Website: walmart
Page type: receipt
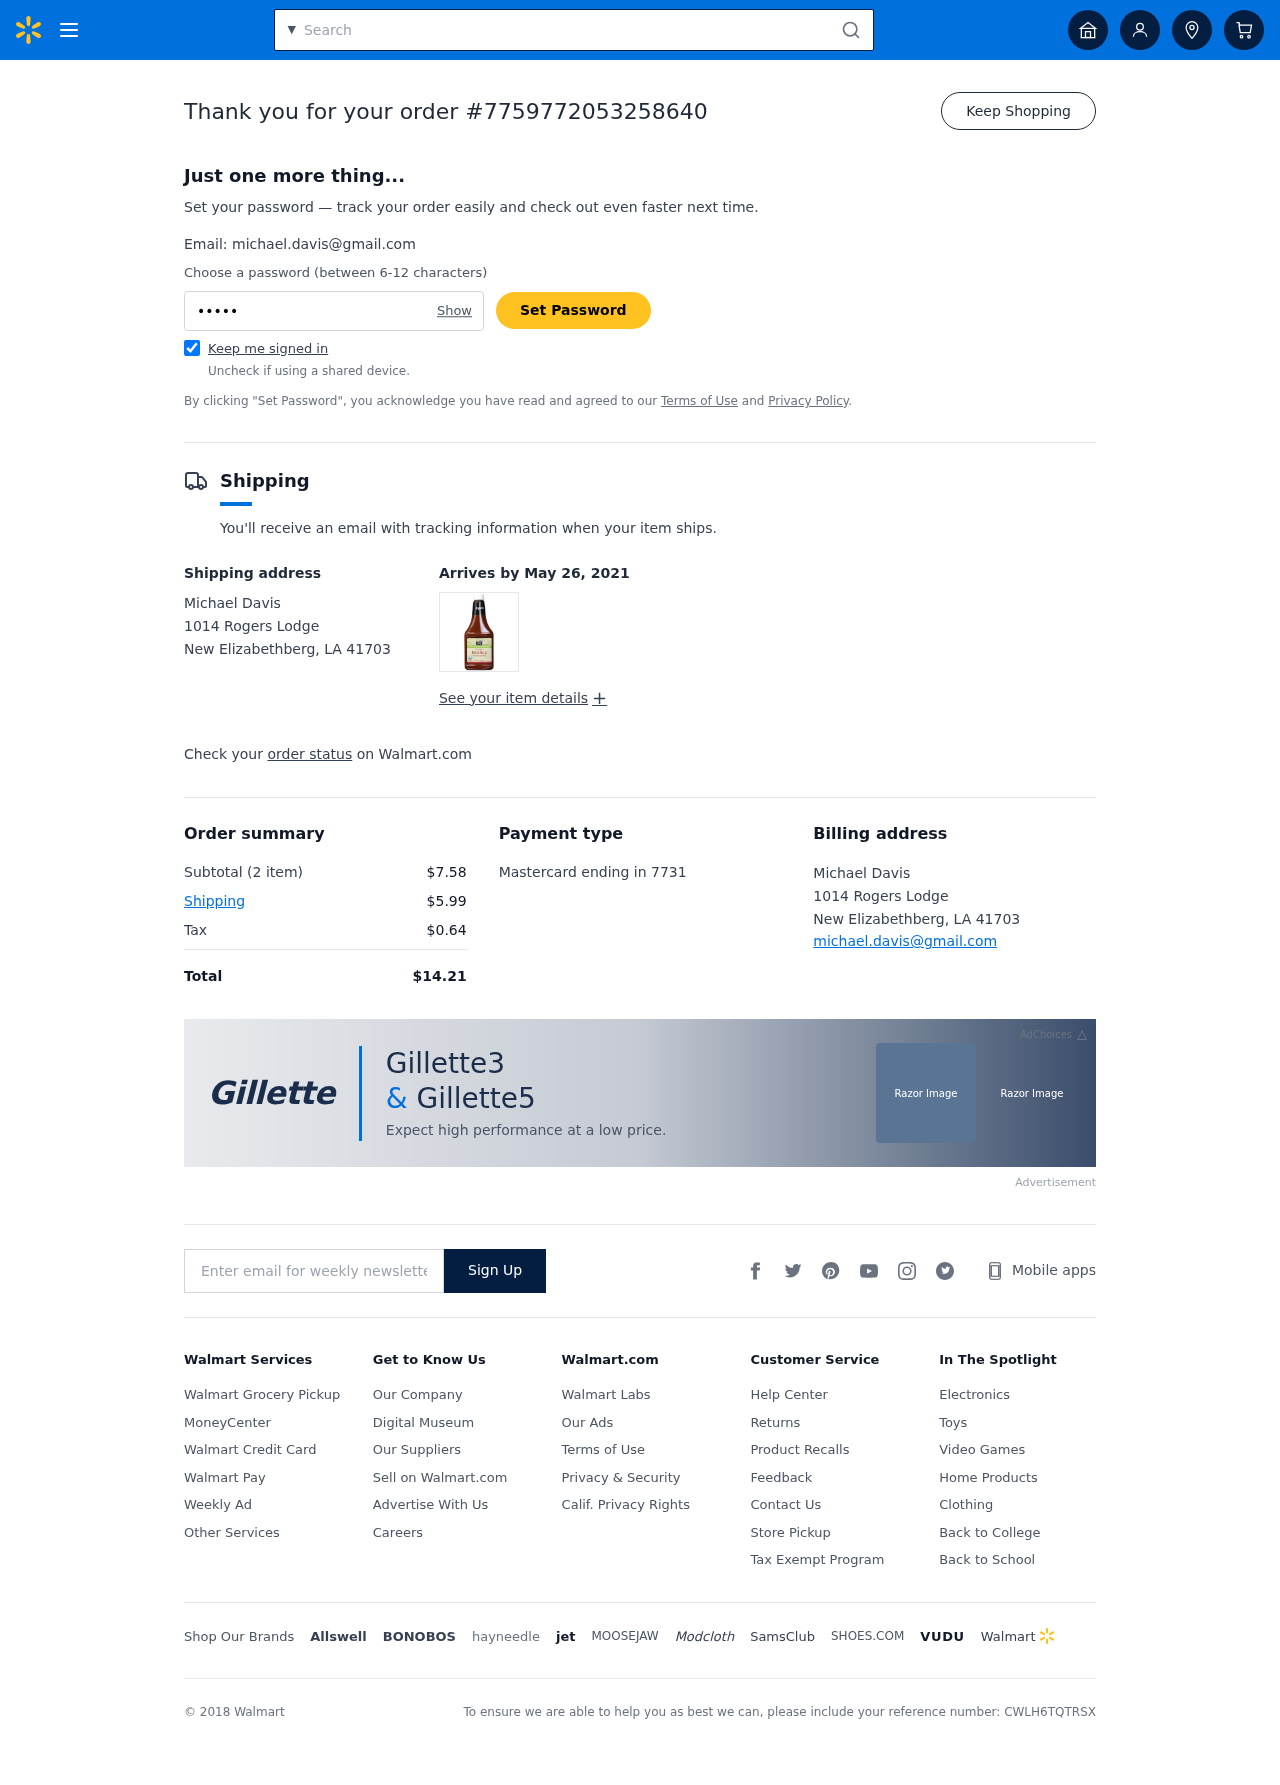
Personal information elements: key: PII_CARD_LAST4
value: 7731
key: PII_CARD_TYPE
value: Mastercard
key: PII_CITY_STATE_ZIP
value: New Elizabethberg, LA 41703
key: PII_EMAIL
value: michael.davis@gmail.com
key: PII_FULLNAME
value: Michael Davis
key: PII_STREET
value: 1014 Rogers Lodge
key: PII_FULLNAME2
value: Michael Davis
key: PII_STREET2
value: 1014 Rogers Lodge
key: PII_CITY_STATE_ZIP2
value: New Elizabethberg, LA 41703
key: PII_EMAIL2
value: michael.davis@gmail.com
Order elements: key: ORDER_ID
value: #7759772053258640
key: ORDER_DELIVERY_DATE
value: May 26, 2021
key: ORDER_NUM_ITEMS
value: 2 item
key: ORDER_SUBTOTAL
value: $7.58
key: ORDER_SHIPPING_COST
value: $5.99
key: ORDER_TAX
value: $0.64
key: ORDER_TOTAL
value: $14.21
Search elements: key: HEADER_SEARCH
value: Search